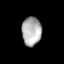
Tissue: prostate
Cell type: Myeloid cells
Senescence score: 0.7317
Nuclear area (px): 552
Mean DAPI intensity: 173.536